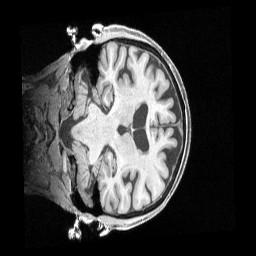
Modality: T1w
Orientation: coronal
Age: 79
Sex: female
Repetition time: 2.4 s
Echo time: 0.00222 s